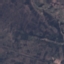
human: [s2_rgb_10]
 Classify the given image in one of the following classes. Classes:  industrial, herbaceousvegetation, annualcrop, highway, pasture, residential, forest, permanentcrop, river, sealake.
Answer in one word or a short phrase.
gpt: HerbaceousVegetation